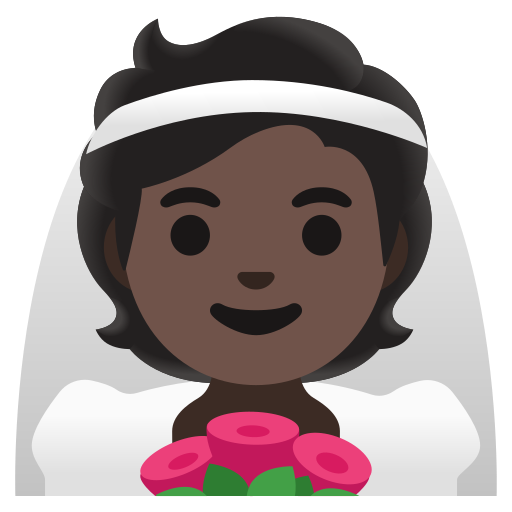
Emoji: 👰🏿